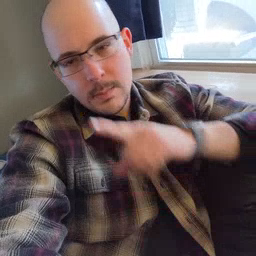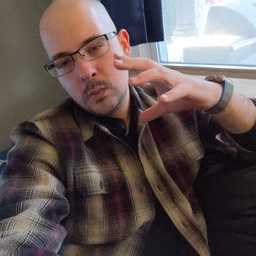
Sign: balloon